Question: I am using facebook-android-sdk-3.0.1. There is an bug regarding scroll on authentication confirmation page.
Steps to get issue:
- After authenticate user it show confirmation dialog with text and two button .- In small screen it doesn't show these two button, it just display n went..at bottom(not visible) somewhere of layout, and since so u can't scroll it.- I tested same on emulator, if I press Tab then focus control shift to these button still page is not scrollable.

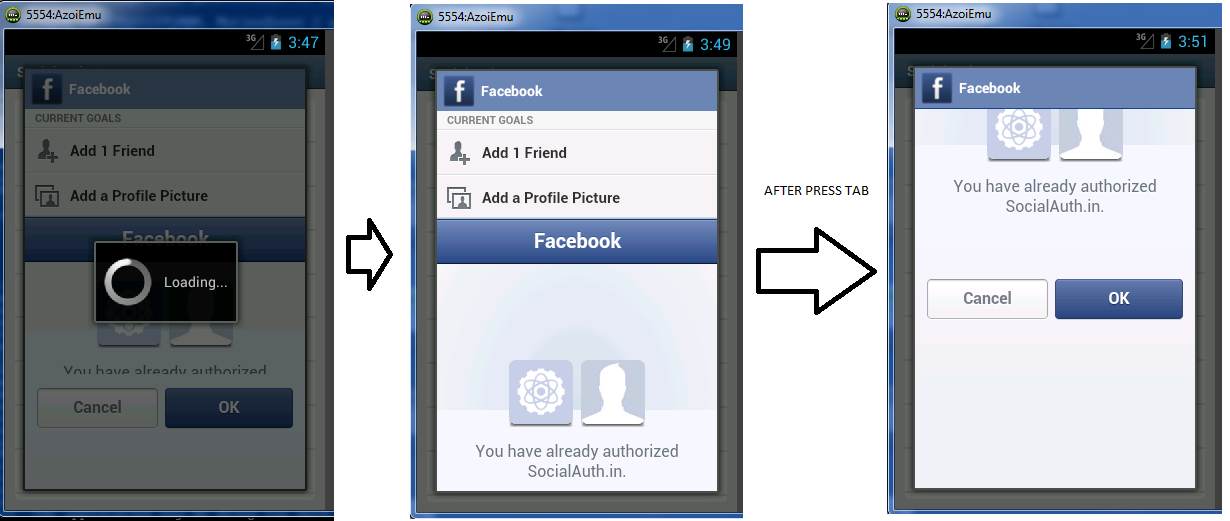
Answer: FIXED: Issue is fixed in new <URL>.
Scrolling issue got solved, but with authentication done it show "You are already authorize XXX".